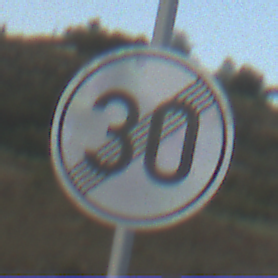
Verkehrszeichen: EndeGeschwindigkeit30
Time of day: SunriseSunset
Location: Outdoor (RoadRail)
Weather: PartlyCloudy
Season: NotSpecified
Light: Natural